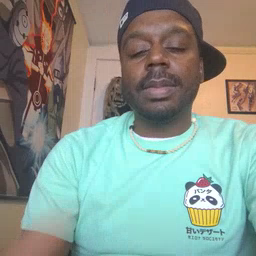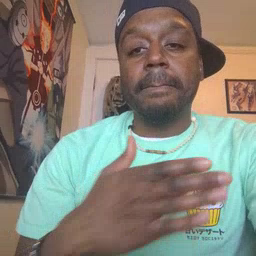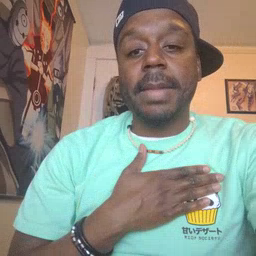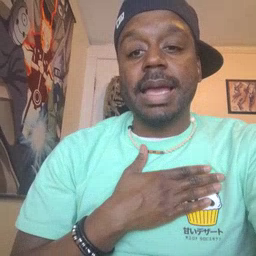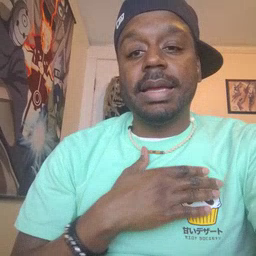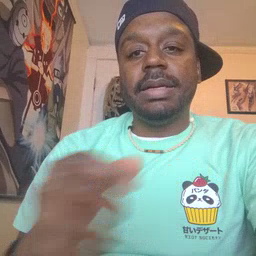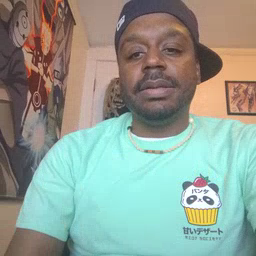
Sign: minemy